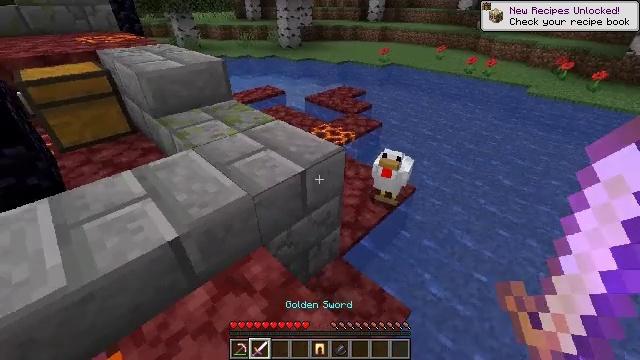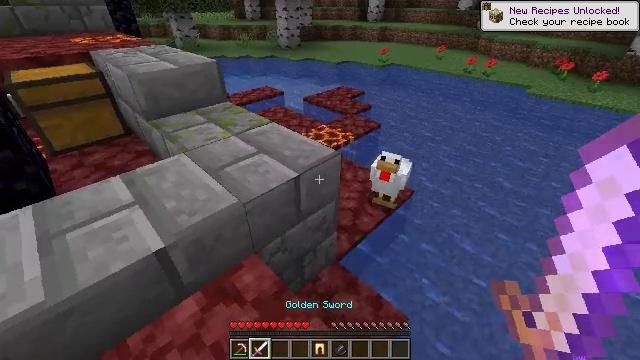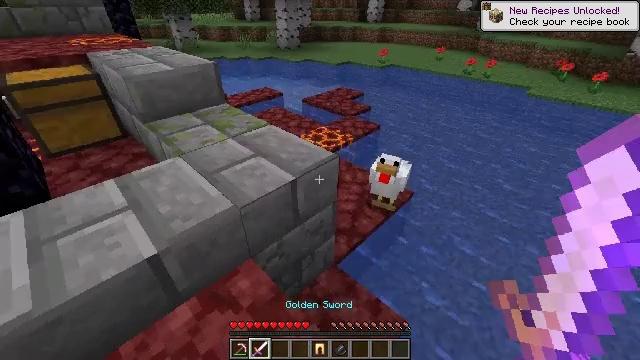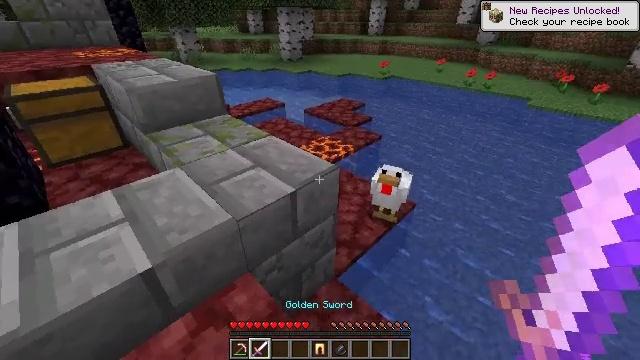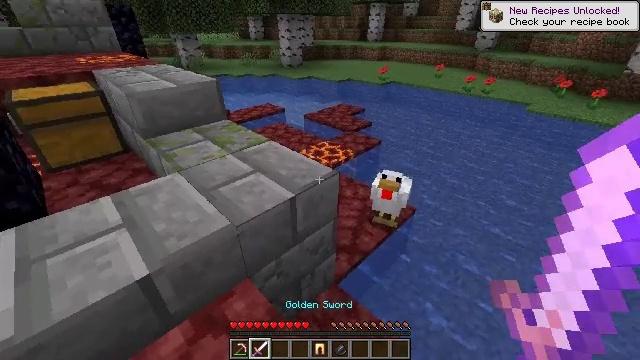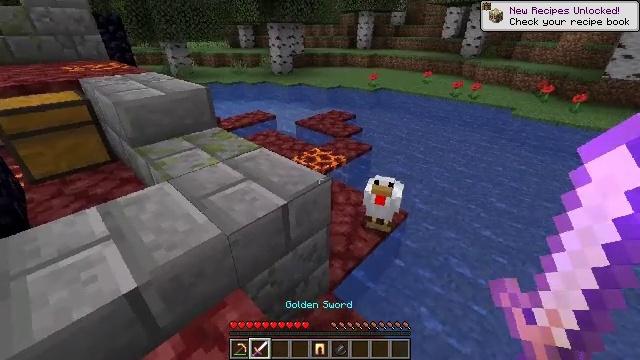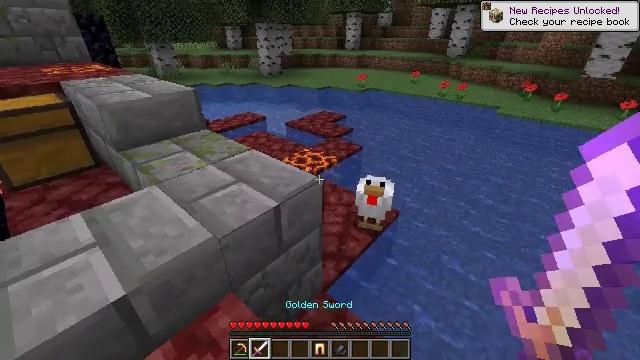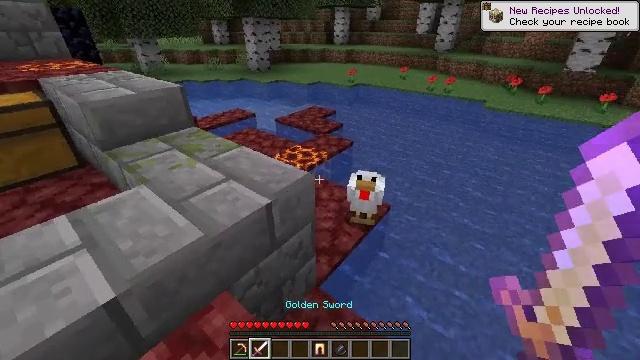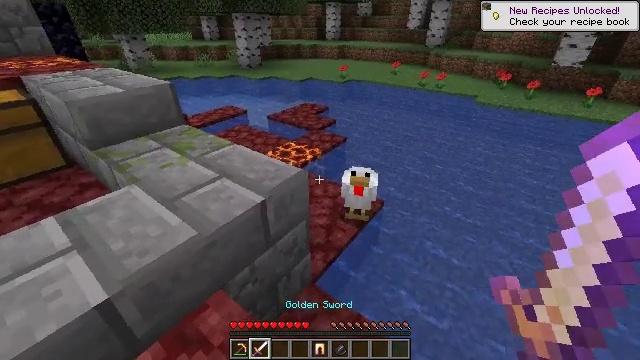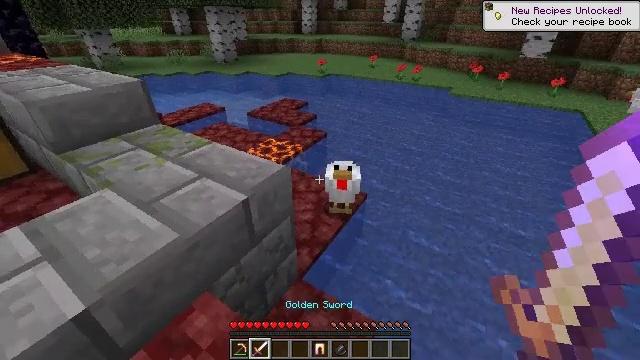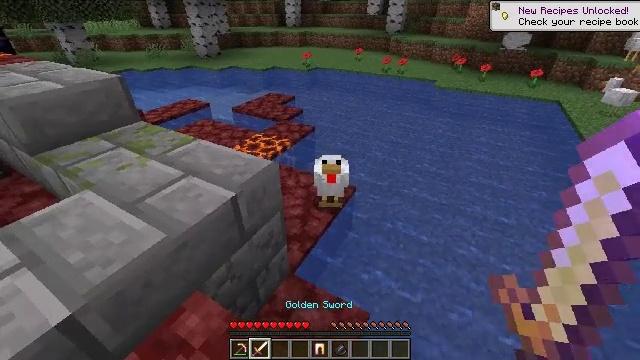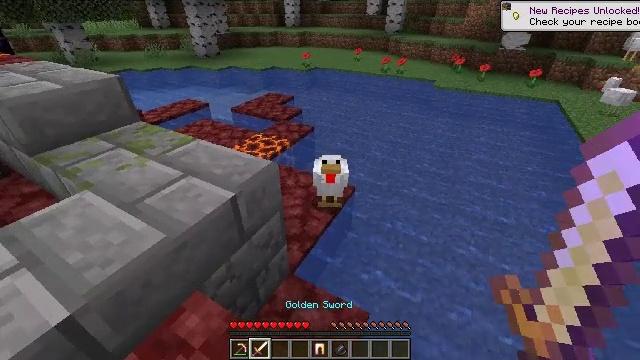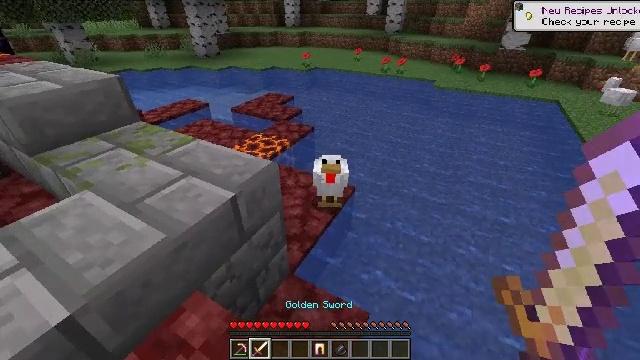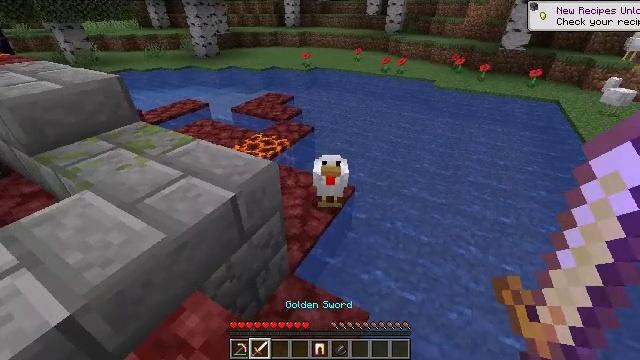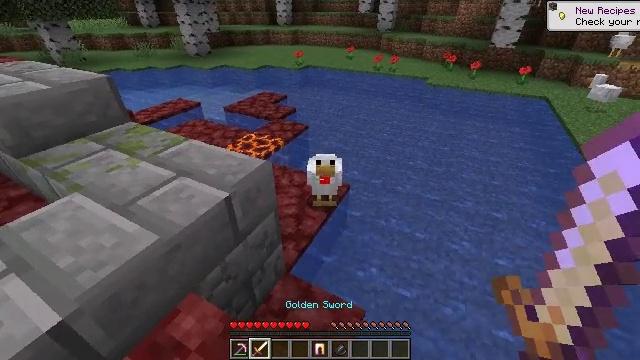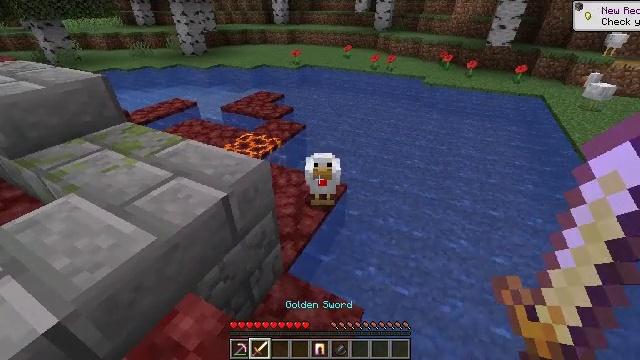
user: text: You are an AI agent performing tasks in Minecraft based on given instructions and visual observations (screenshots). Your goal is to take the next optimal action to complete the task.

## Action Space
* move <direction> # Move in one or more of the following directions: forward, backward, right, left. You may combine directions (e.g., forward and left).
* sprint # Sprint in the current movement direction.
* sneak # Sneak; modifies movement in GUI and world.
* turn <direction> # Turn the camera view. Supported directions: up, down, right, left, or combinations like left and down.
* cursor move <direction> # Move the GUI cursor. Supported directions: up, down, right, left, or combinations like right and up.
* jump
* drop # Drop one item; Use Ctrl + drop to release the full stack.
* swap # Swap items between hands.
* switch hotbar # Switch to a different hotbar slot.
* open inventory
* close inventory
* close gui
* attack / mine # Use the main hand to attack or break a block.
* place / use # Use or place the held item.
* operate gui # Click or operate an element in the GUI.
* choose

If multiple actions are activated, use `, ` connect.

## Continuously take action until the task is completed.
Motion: motion action
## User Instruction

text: Hunt a chicken.
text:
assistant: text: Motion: no_op
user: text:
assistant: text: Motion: no_op
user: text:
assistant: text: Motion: turn up
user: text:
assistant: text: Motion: turn up
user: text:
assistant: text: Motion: turn right and up
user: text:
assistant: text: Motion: turn right
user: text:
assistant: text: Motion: turn right
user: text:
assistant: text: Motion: turn right
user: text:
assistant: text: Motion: turn right and down
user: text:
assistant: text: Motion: turn right and down
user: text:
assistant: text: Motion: no_op
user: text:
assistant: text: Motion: no_op
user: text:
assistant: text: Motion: no_op
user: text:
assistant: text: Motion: turn right
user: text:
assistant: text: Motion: no_op
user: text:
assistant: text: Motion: no_op
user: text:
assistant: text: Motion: attack / mine
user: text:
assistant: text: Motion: attack / mine
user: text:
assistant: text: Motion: no_op
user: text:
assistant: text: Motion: no_op
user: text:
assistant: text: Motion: no_op
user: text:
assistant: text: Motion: no_op
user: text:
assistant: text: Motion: no_op
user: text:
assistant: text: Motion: move forward
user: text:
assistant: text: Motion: move forward
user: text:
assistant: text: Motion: move forward
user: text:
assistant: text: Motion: move forward
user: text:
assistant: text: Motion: move forward
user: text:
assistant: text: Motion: move forward
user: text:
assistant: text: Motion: move forward